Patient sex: M
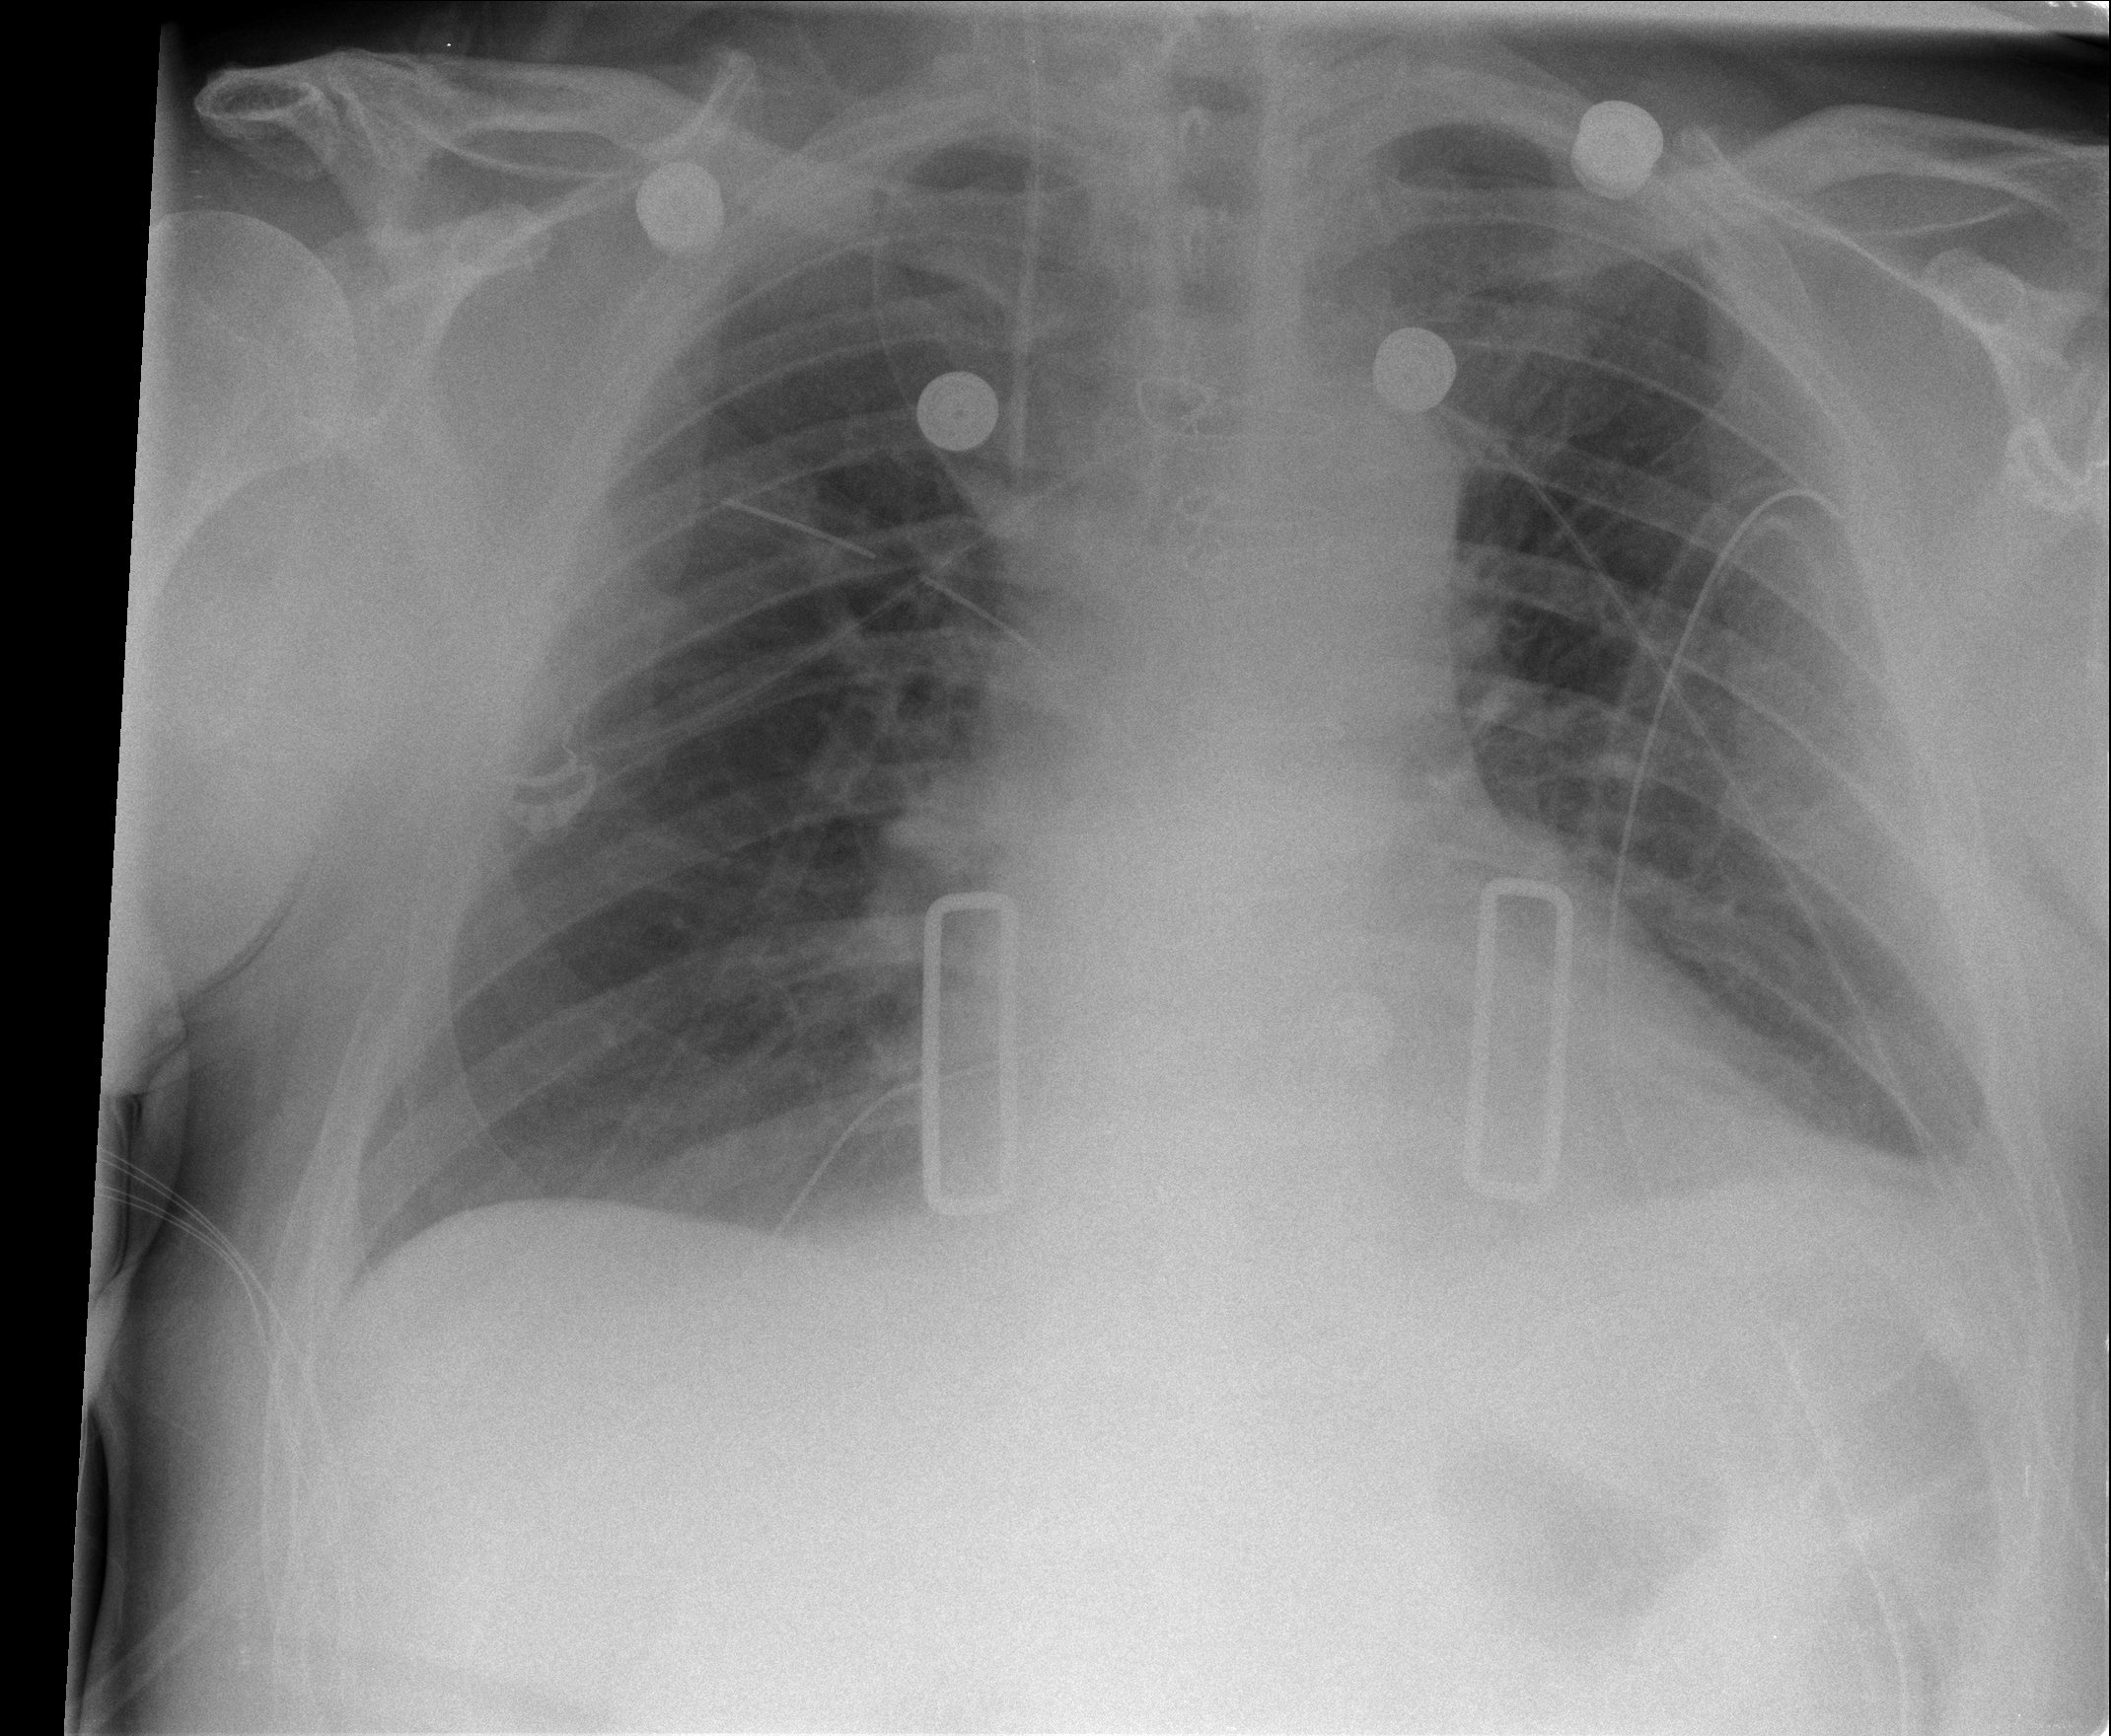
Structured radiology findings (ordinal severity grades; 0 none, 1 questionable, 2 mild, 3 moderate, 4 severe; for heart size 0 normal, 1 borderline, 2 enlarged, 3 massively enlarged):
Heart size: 0
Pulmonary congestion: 2
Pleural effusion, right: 0
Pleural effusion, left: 0
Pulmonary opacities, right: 0
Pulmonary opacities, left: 0
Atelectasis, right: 0
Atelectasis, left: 0